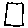
Label: square